Question: I am using the following code to disable the submit button
'''
$("input[type='submit']").attr("disabled", "disabled");
'''
And this code to re-enable it:
'''
$("input[type='submit']").removeAttr("disabled");
'''
It works fine on all browsers I've tried except Internet Explorer 7. IE7 will disable the button fine, but when it is re-enabled, the button still disabled.
This button is enabled and clickable in spite of the cursor and gray color:

(A colleague had the same trouble with IE8, but I could not reproduce it.)
I have a workaround in place that does the job, but its ugly. I have two buttons, one disabled, one not. To start, I show the disabled one and hide the enabled button.
'''
$("input[type='submit']:first").css("display","inline"); //show disabled
$("input[type='submit']:last").css("display","none"); //hide enabled
...
<input name="Submit" type="submit" value=" Sign In " tabindex=3 disabled>
<input name="Submit" type="submit" value=" Sign In " tabindex=3 >
'''
When my "if" conditions are met, I hide the disabled submit and show the enabled one.
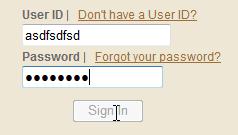
Answer: '''
$("input[type='submit']").prop("disabled", false);
'''